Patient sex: F
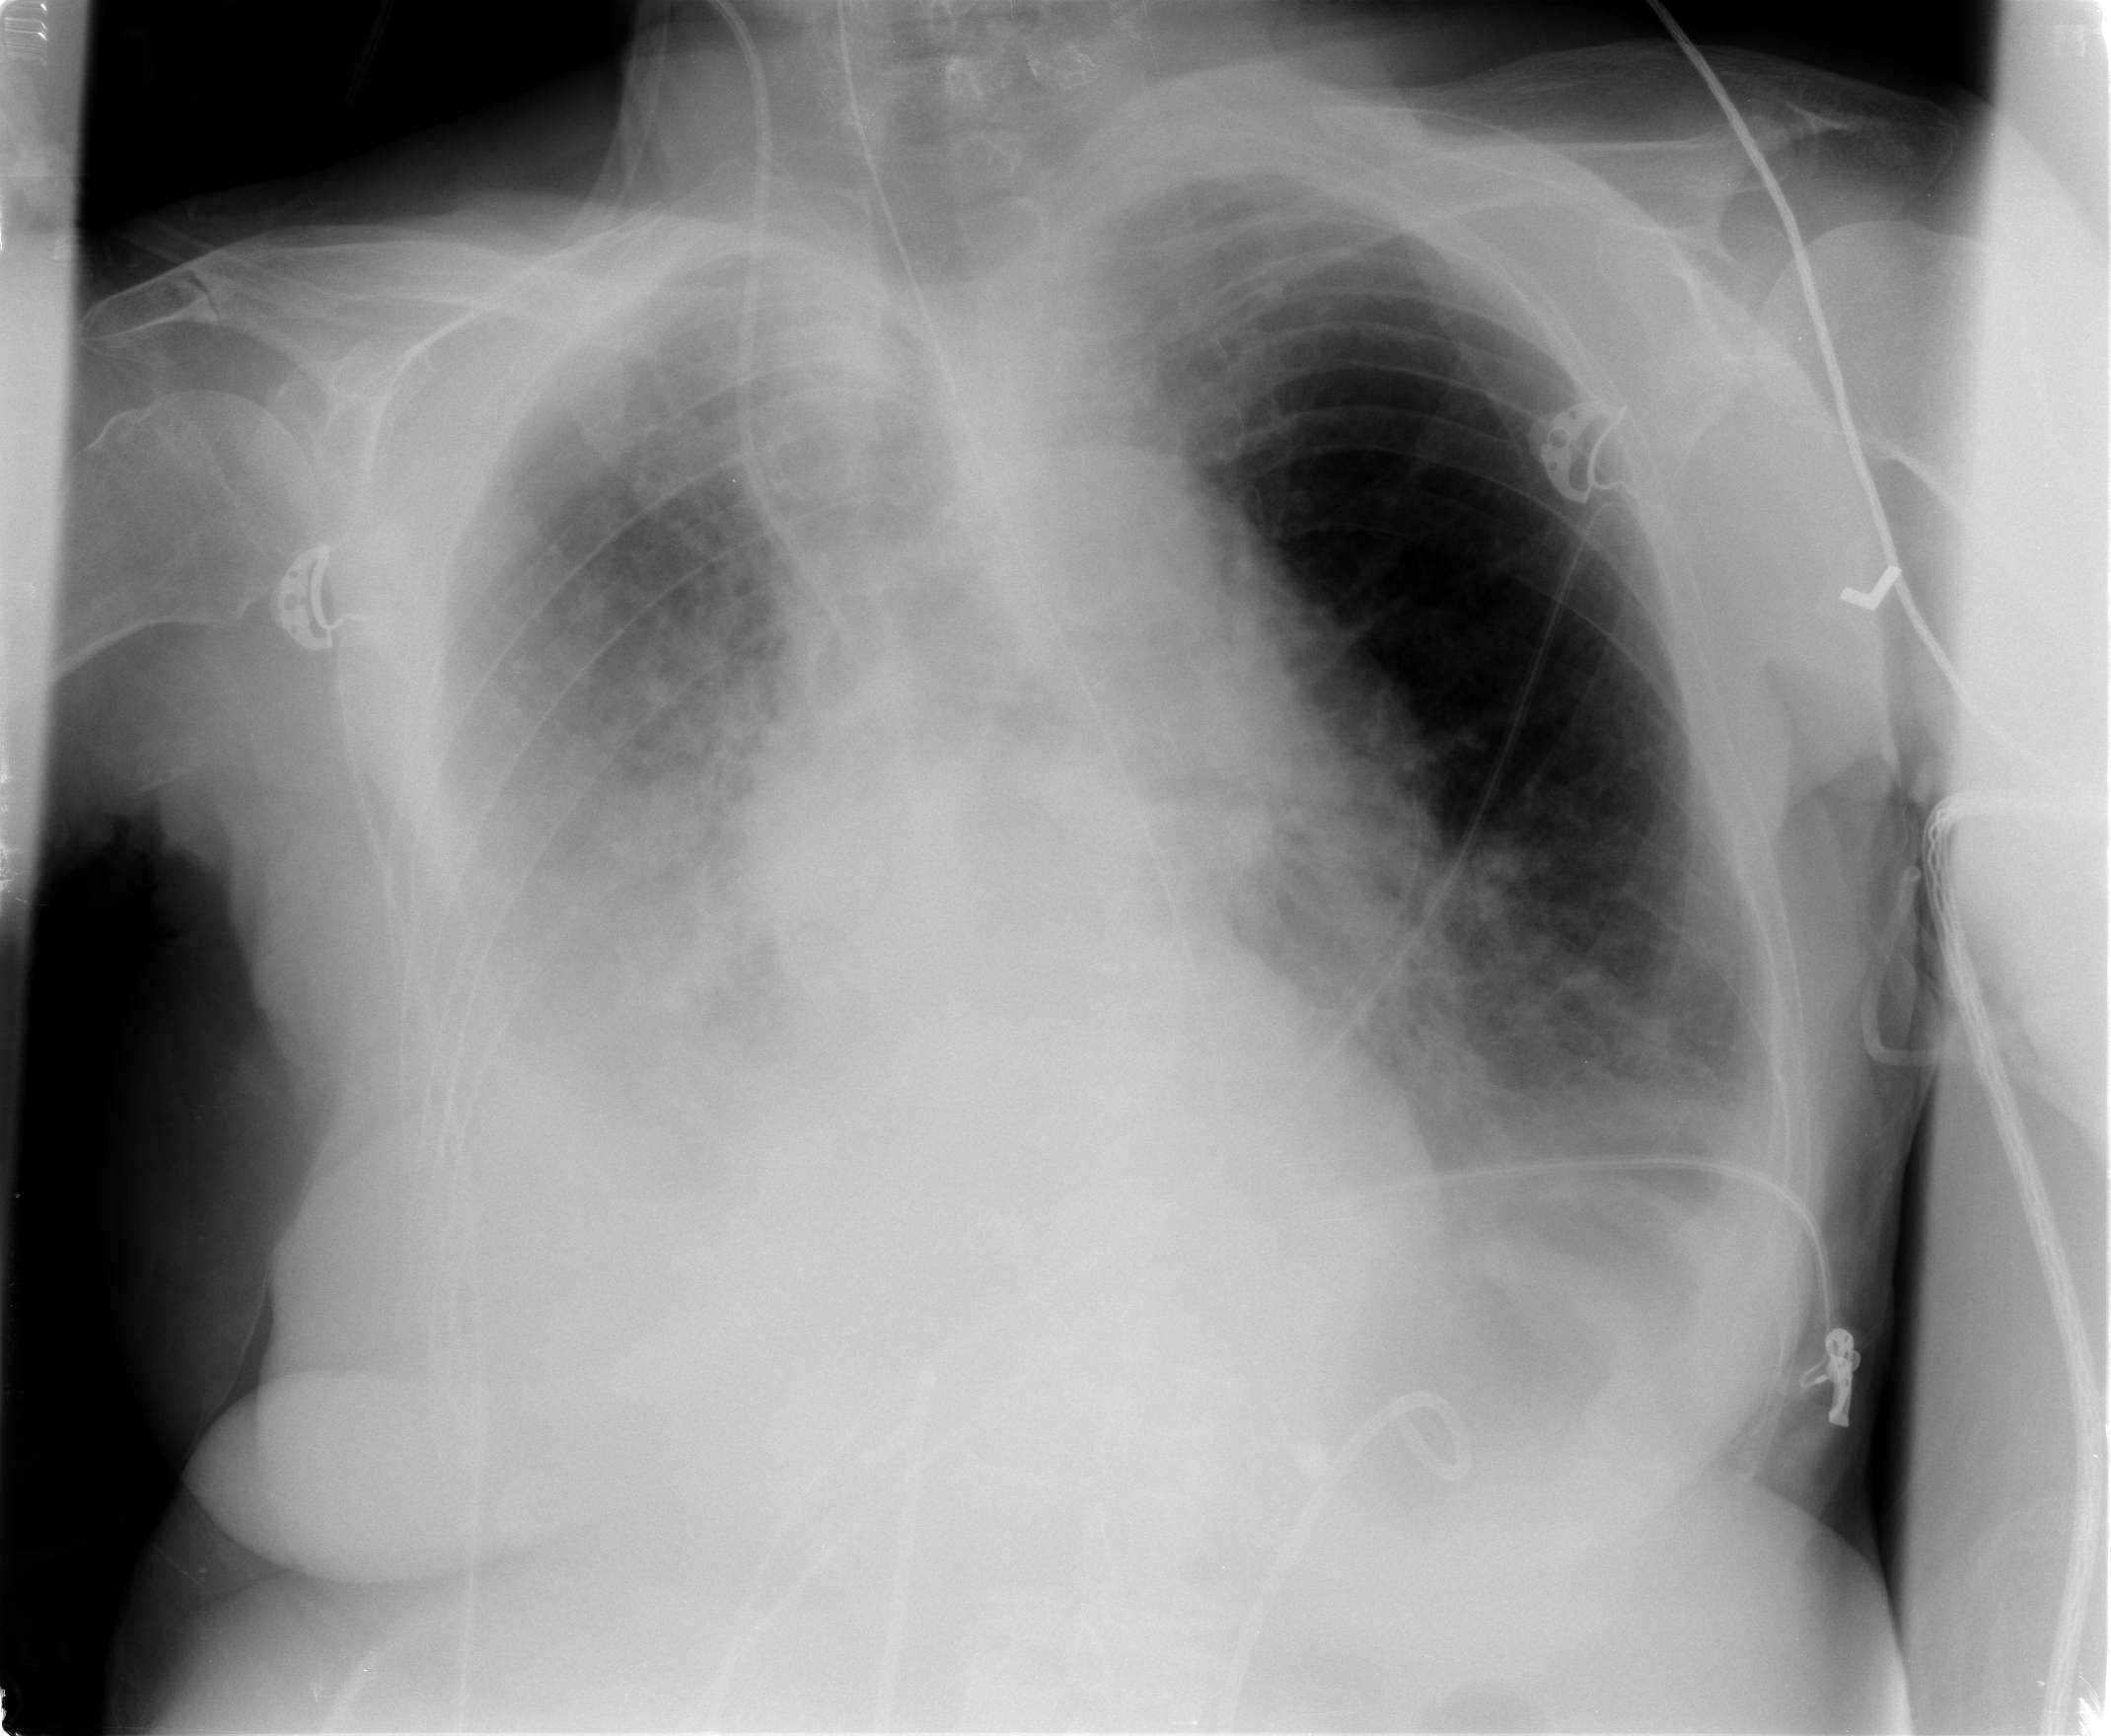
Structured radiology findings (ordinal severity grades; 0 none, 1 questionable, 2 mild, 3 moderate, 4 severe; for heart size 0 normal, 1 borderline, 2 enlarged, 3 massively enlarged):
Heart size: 0
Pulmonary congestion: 3
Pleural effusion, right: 3
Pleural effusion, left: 2
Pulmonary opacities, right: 3
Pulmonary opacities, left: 0
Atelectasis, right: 3
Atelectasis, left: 2